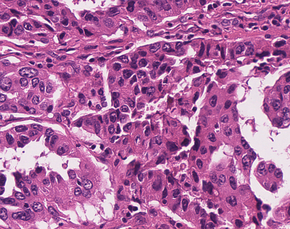
Tumor epithelial tissue: yes
Tumor-associated stroma tissue: yes
Normal tissue: no